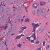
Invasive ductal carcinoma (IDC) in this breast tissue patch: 1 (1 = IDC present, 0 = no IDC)